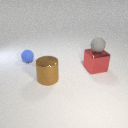
small blue rubber sphere to the left of large red metal cube